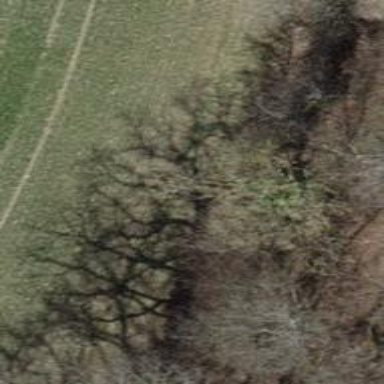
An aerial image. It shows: Deciduous tree with broadleaved leaves.